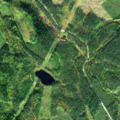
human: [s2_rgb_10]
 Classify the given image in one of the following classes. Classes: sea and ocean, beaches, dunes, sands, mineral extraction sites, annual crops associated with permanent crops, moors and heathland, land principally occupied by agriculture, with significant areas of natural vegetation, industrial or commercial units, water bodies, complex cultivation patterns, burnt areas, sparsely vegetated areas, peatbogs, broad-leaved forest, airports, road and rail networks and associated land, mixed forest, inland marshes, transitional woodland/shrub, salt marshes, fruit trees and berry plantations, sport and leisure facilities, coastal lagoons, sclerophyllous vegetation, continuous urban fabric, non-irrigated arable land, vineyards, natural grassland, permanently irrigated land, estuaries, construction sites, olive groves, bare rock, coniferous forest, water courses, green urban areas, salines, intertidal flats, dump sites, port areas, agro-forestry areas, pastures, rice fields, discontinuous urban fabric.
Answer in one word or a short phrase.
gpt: coniferous forest, mixed forest, transitional woodland/shrub